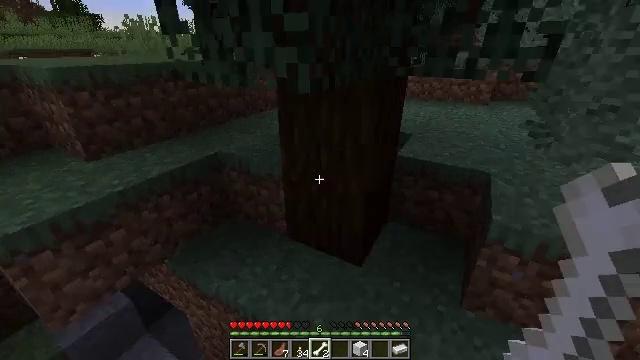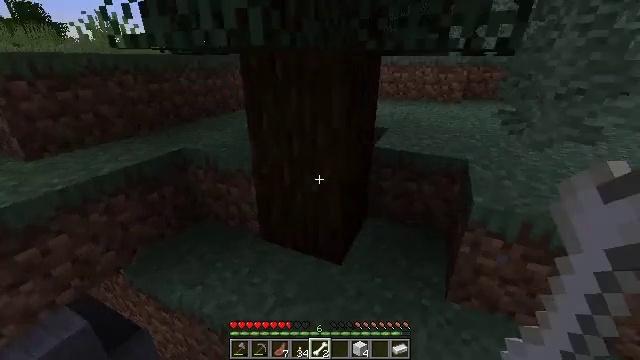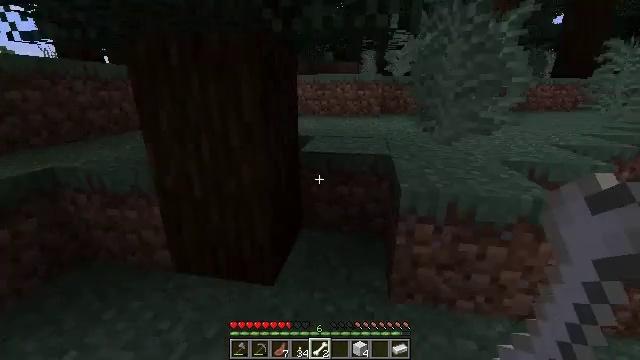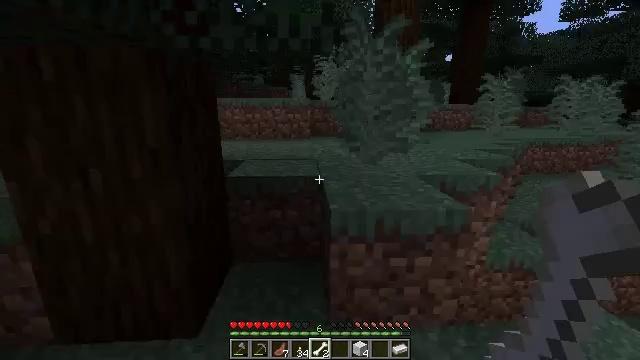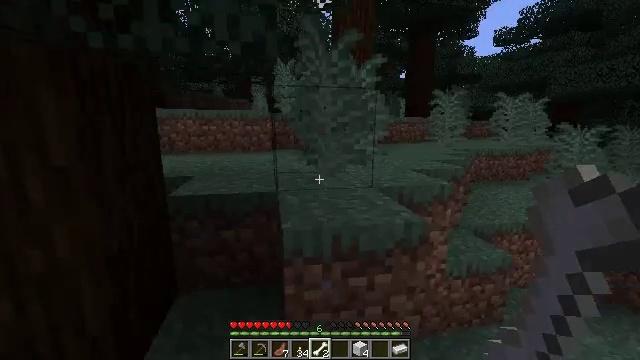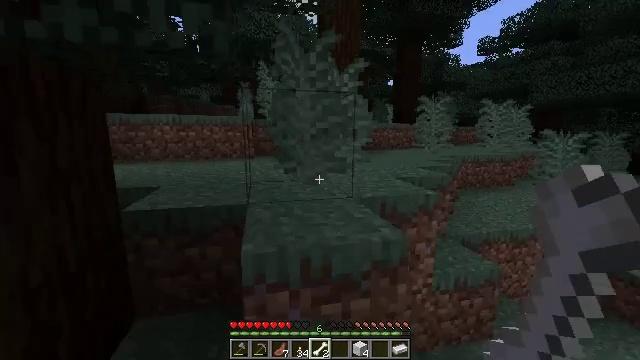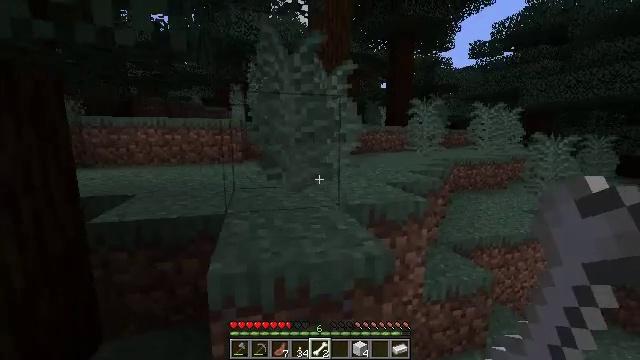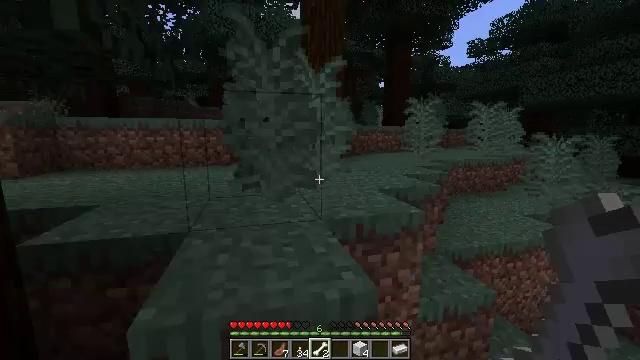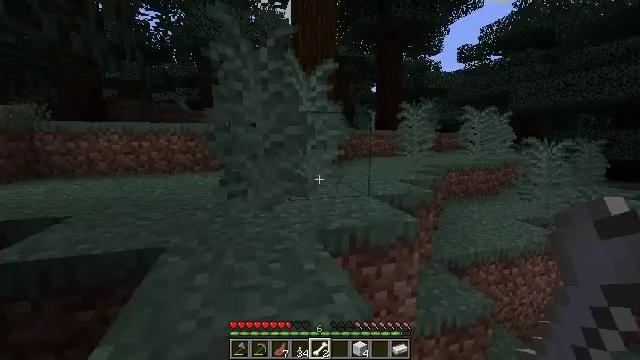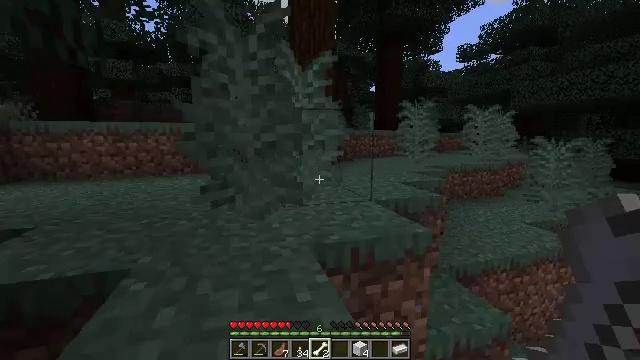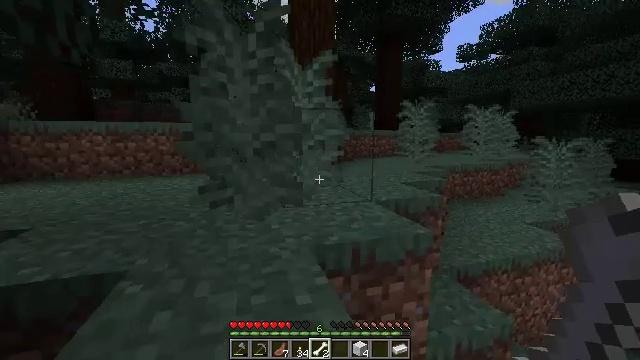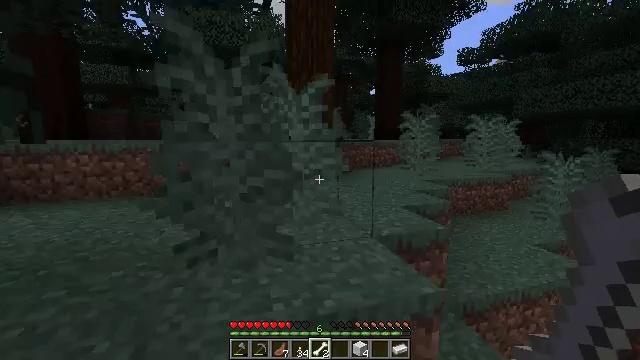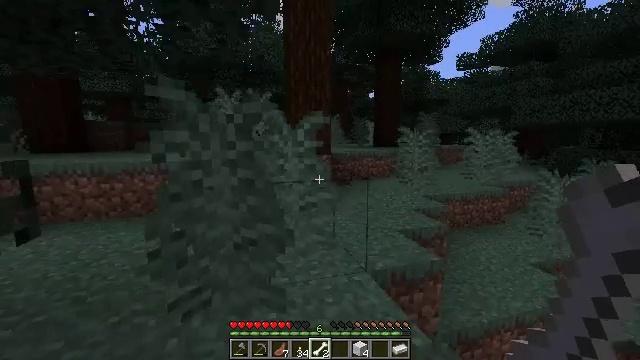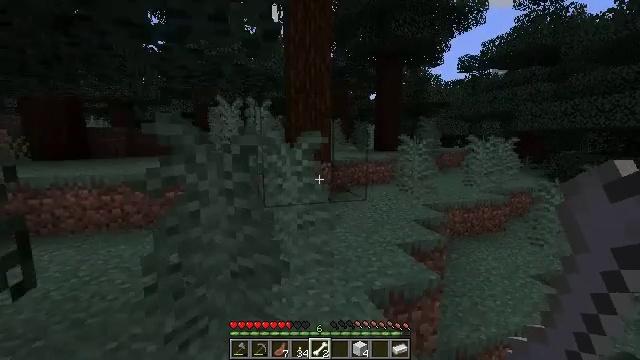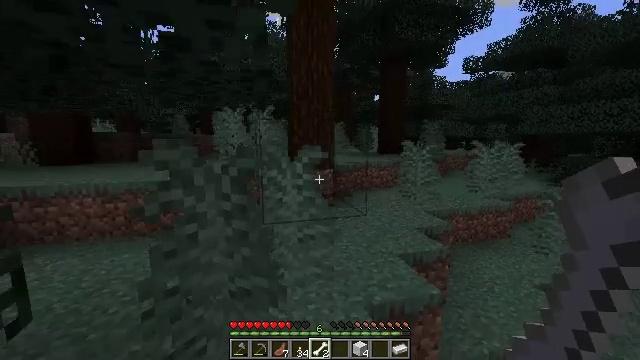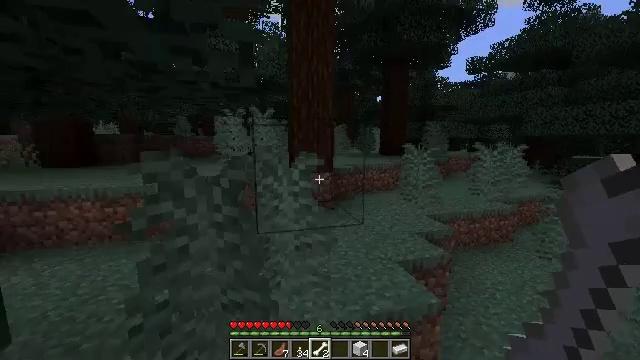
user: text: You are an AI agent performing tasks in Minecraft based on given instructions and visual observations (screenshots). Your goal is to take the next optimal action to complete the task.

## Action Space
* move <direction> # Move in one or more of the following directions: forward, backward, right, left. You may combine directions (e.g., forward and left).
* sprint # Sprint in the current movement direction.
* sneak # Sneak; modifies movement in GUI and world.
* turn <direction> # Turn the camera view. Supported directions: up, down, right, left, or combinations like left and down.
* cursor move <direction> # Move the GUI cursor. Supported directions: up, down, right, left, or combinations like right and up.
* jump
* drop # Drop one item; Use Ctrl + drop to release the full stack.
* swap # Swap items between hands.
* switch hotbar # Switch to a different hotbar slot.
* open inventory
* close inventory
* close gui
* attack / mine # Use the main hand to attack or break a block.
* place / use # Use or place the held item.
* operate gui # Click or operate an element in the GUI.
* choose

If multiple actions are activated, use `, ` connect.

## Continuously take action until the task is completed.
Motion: motion action
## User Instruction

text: Mine the large fern from the ground.
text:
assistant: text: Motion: move forward and move right, turn right and up
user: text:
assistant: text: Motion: move forward and move right, turn right and up
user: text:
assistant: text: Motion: move forward and move right, turn right and up
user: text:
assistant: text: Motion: move forward and move right, turn right and up
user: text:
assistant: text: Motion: move forward and move right, turn right and up
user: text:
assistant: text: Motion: move forward and move right, turn right
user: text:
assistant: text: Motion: move forward
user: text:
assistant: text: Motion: move forward, turn right
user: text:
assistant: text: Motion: move forward
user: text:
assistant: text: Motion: move forward
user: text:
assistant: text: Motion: move forward, jump
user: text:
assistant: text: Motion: move forward, jump
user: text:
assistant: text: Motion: move forward, jump
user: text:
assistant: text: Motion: move forward and move right, jump
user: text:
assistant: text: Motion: move forward and move right, jump
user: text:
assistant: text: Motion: move forward and move right
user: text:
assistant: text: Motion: move forward and move right
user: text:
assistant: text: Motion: move forward and move left
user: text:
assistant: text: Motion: move forward and move left
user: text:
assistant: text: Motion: move forward and move left
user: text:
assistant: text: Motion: move forward and move left, turn left
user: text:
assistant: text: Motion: move forward and move left, turn left
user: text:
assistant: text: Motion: move forward and move left
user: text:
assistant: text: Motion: move forward and move left
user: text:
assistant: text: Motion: move forward
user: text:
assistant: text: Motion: move forward, turn left
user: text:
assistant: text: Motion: move forward, turn left
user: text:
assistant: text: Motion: move forward, turn left
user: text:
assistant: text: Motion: move forward, turn left
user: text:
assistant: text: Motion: move forward, turn left